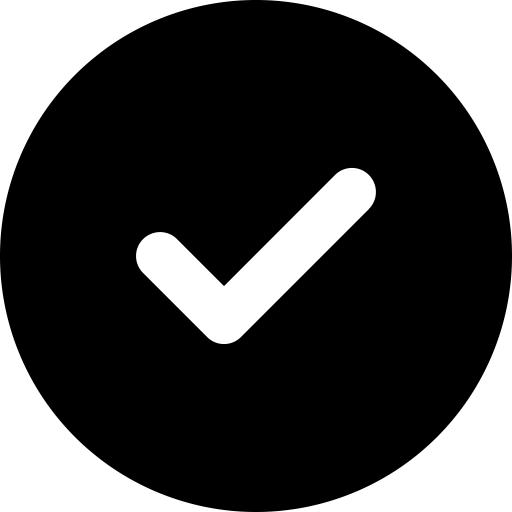
Tags: icon, FontAwesome, fa-icon, solid, circle, check